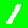
Digit: 1